Interaction volume radius: 10 \u00c5
Interaction volume height: 25 \u00c5
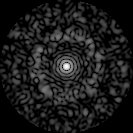
Disorder parameter: 0.8249